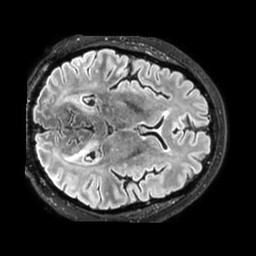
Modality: FLAIR
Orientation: axial
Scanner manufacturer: philips
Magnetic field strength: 3 T
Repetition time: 4.8 s
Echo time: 0.34 s